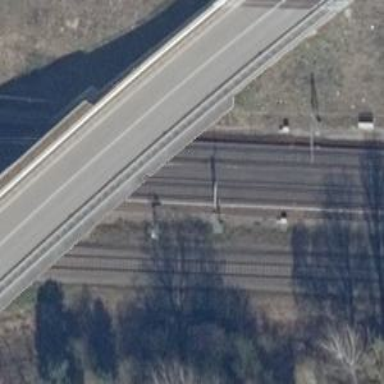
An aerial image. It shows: Milestone along the railway with catenary mast.